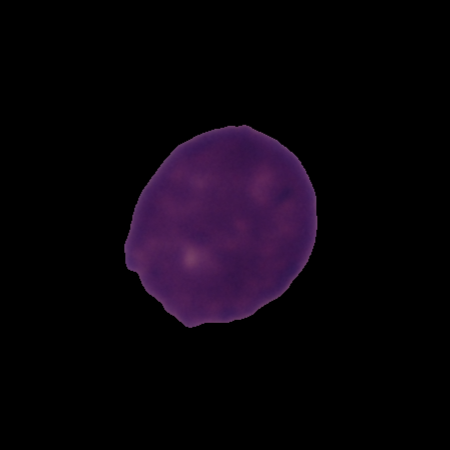
Label: healthy